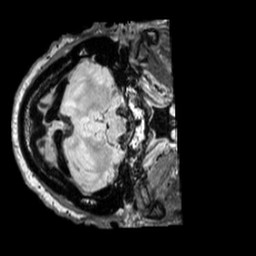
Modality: FLAIR
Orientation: axial
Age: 78
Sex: male
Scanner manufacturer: siemens
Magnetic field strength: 3 T
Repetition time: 5 s
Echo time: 0.387 s